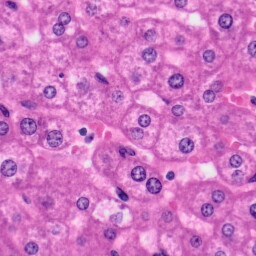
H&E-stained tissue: Liver